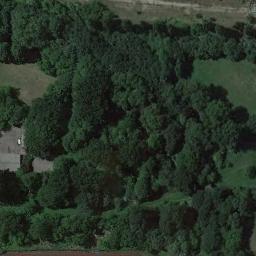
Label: forest